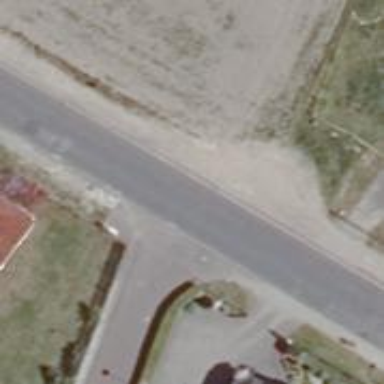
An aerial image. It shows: Secondary road with asphalt surface.